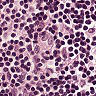
Metastatic tissue present: no